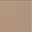
Piece: xx